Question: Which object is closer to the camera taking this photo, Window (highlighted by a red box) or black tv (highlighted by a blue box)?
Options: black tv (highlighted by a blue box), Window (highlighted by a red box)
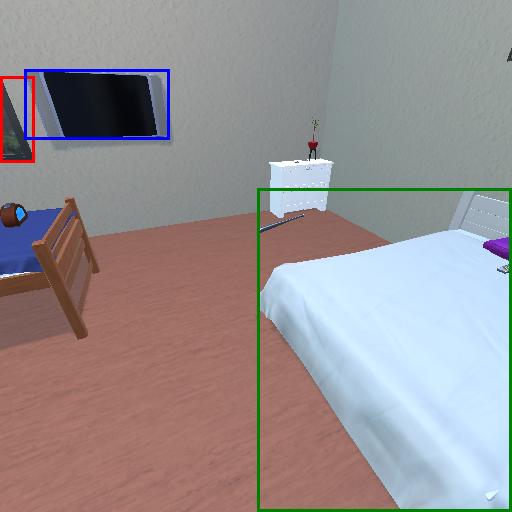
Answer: black tv (highlighted by a blue box)